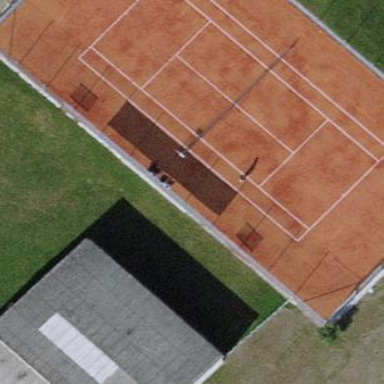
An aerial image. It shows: Tennis court on the leisure land pitch.